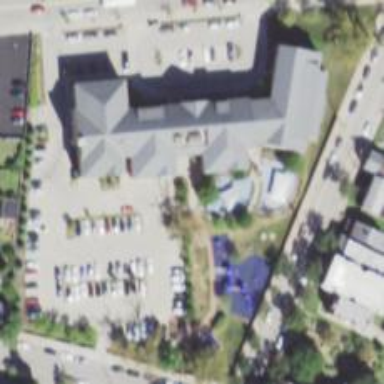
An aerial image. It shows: Clinic.